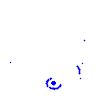
Particle: kaon